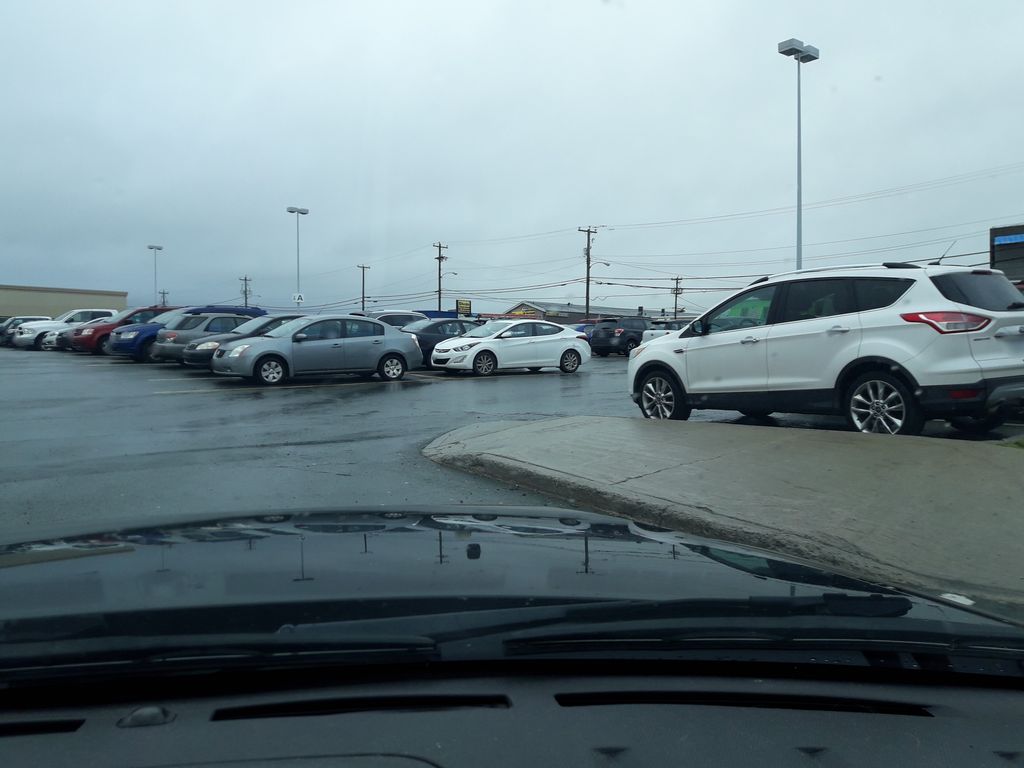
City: st_johns